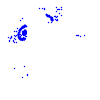
Particle: electron